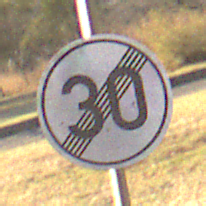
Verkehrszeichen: EndeGeschwindigkeit30
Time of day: SunriseSunset
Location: Outdoor (Nature)
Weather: Clear
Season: NotSpecified
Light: Natural